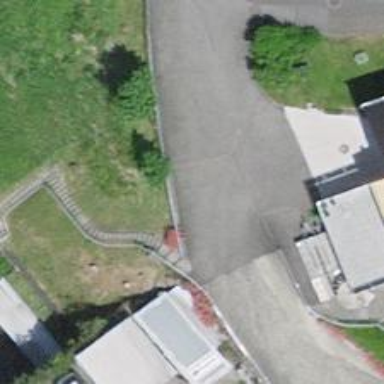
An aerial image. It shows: Footway with concrete surface.